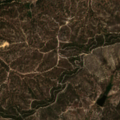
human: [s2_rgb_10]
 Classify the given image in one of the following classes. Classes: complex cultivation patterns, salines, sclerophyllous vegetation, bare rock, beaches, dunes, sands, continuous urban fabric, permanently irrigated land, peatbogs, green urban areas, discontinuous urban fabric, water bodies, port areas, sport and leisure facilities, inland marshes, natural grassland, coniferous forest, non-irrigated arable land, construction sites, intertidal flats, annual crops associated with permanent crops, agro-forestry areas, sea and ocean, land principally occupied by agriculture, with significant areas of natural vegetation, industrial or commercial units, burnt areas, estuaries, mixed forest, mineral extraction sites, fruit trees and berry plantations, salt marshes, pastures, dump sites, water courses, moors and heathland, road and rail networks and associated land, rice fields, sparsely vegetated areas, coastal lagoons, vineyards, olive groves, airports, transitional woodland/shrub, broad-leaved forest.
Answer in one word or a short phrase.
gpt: rice fields, broad-leaved forest, transitional woodland/shrub